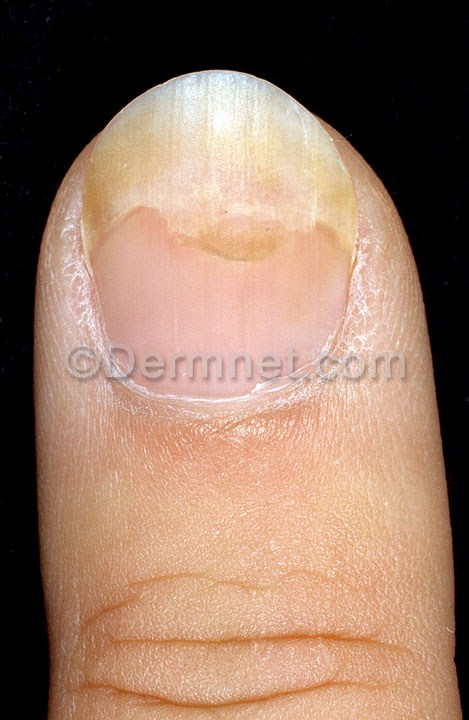
Disease: Nail Fungus and other Nail Disease